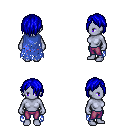
a pixel art fantasy rpg character, female body template, dark elf, purple skin, blue tattered cape, magenta pants, blue bangs hairstyle, four views (front, back, left, right), 2x2 character sprite sheet, small pixel art, hard edges, no anti-aliasing